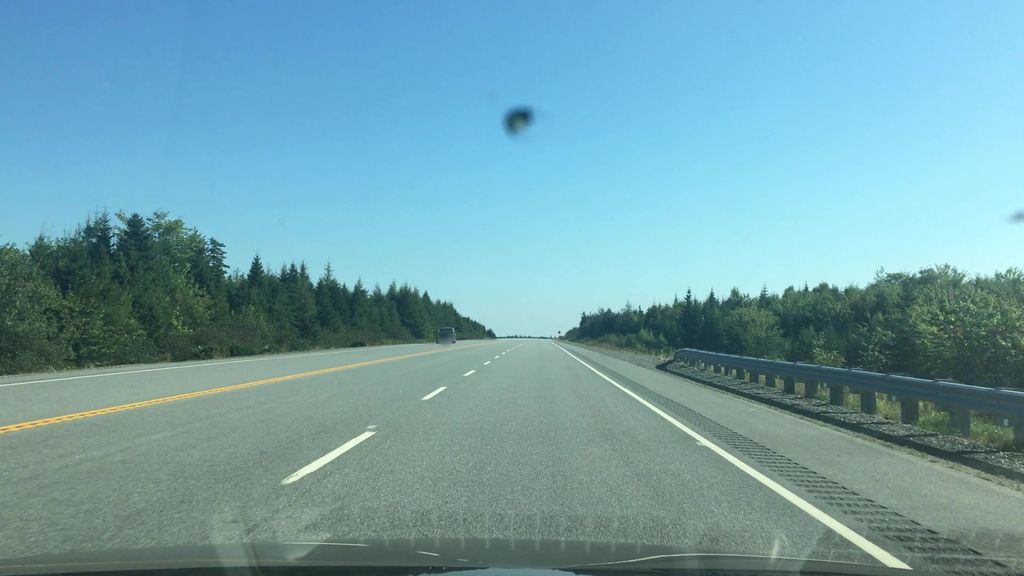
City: halifax